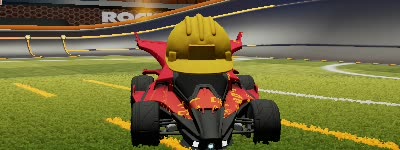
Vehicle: aftershock